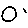
Label: circle